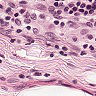
Metastatic tissue present: no